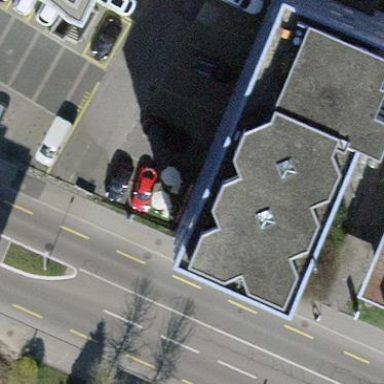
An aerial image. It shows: Office building with flat roof.